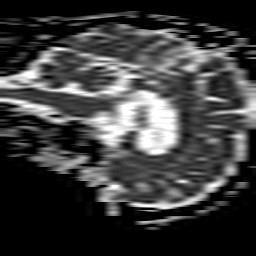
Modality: ADC
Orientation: sagittal
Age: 59
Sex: male
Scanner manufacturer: philips
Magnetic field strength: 1.5 T
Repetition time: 3.646 s
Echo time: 0.09255 s